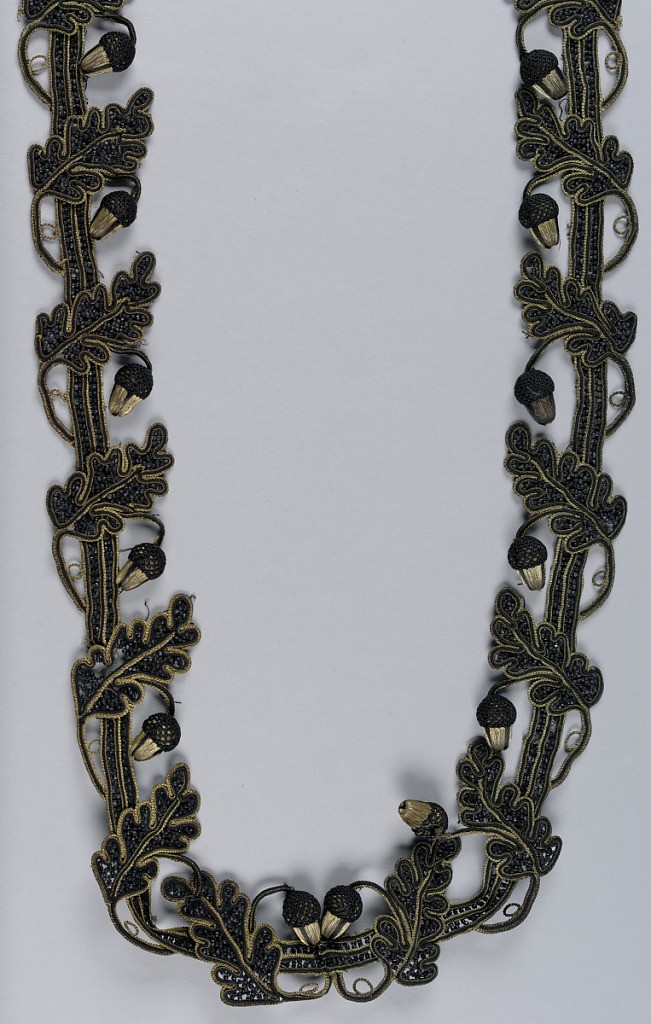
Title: Trim
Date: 19th century
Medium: silk and gilt thread, jet beads Technique:
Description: Trimming in pattern of oak leaves and acorns across horizontal band.